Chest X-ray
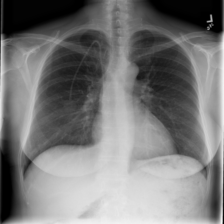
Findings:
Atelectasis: negative
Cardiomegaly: negative
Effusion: negative
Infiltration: negative
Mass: negative
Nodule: negative
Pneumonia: negative
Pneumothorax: negative
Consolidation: negative
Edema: negative
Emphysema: negative
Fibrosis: negative
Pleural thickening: negative
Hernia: negative